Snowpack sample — Buffalo Mountain, Silverthorne, Colorado, USA (2/22/26, 2:02 PM MST)
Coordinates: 39.622, -106.113
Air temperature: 33 °F
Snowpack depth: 63 cm
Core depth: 50 cm
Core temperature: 28.4 °F
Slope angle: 11°, slope face: 116°
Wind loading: low
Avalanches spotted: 0
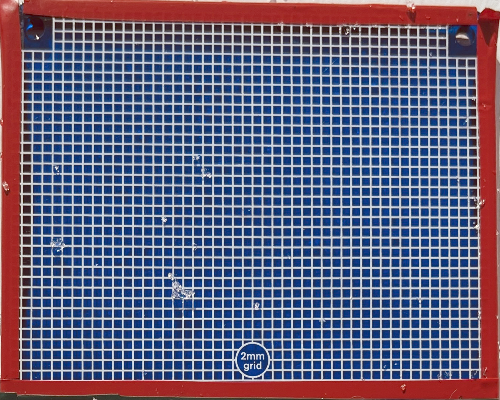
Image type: profile
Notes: In a firebreak similar to site 1, minimal wind loading with no spotted avalanches (not many faces in view though)